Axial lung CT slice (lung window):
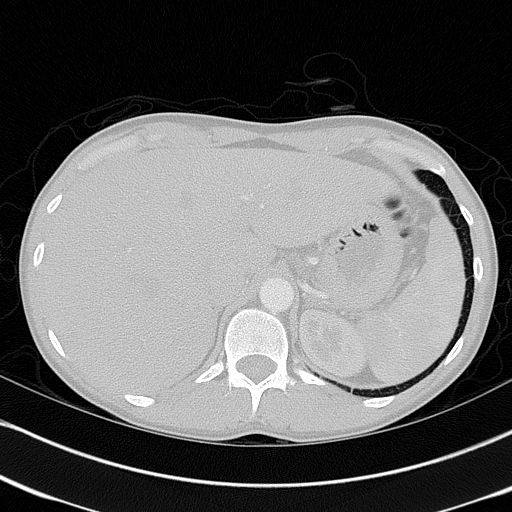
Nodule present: no